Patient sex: M
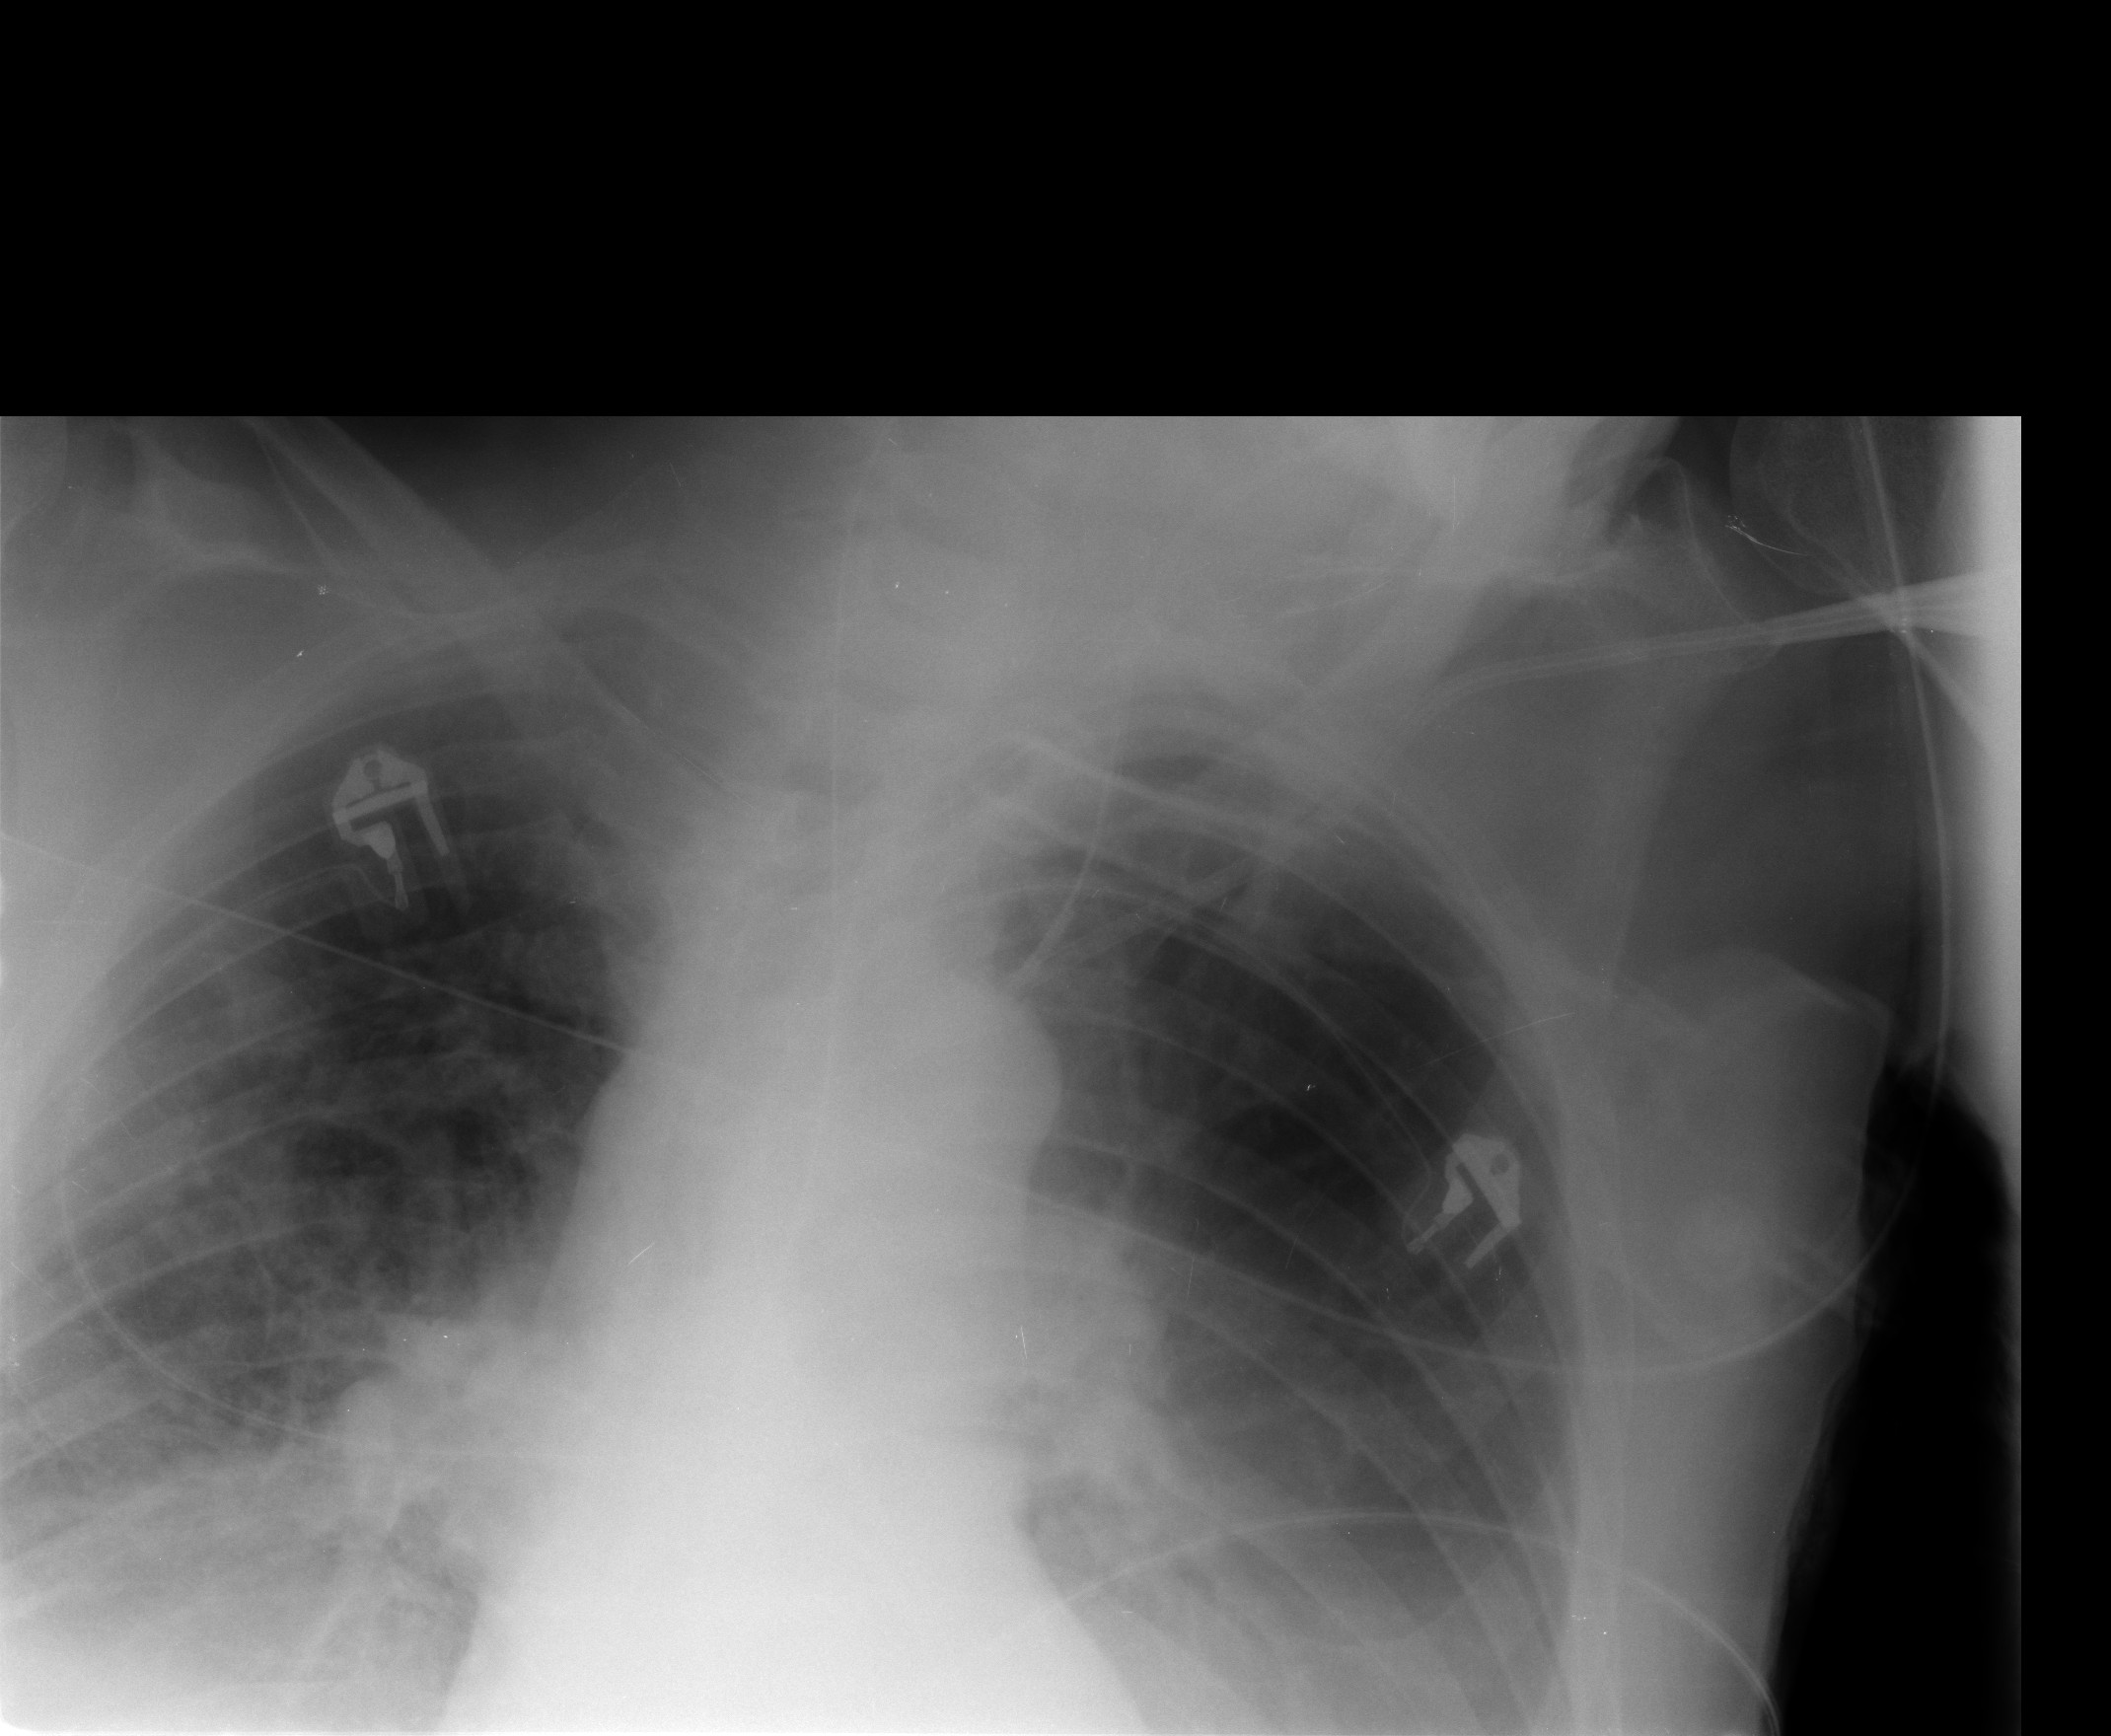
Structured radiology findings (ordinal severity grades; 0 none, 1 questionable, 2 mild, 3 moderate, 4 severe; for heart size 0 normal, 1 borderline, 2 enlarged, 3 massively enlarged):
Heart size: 0
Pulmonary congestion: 2
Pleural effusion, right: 2
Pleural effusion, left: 2
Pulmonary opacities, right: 0
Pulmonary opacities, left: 2
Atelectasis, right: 3
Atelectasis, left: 3